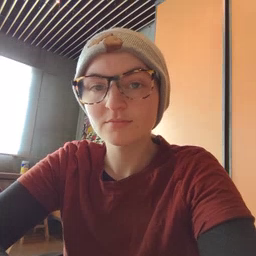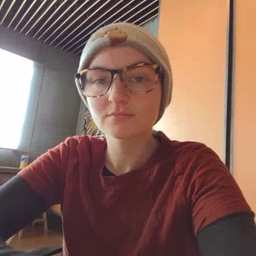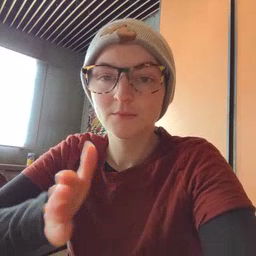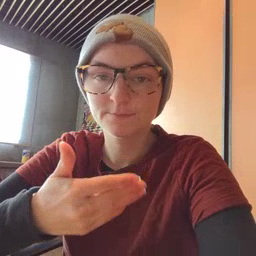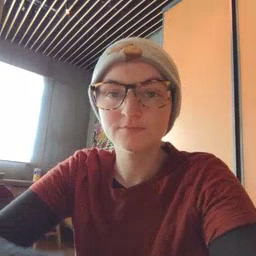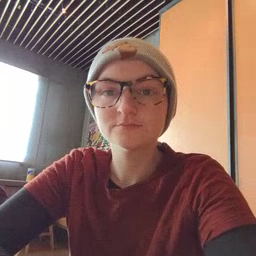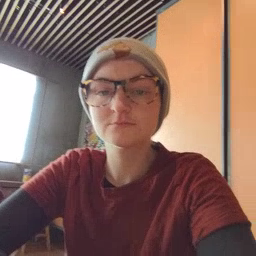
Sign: room